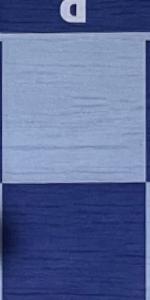
Label: Empty